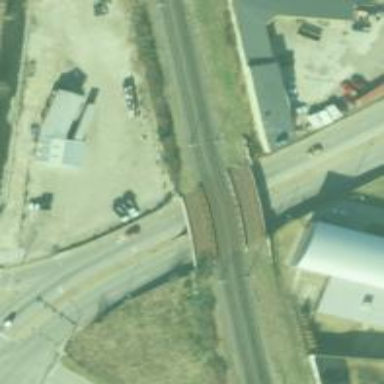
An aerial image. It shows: Bridge for light rail railway electrified with contact line.